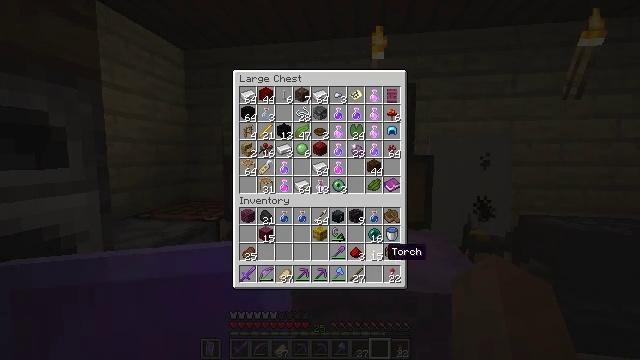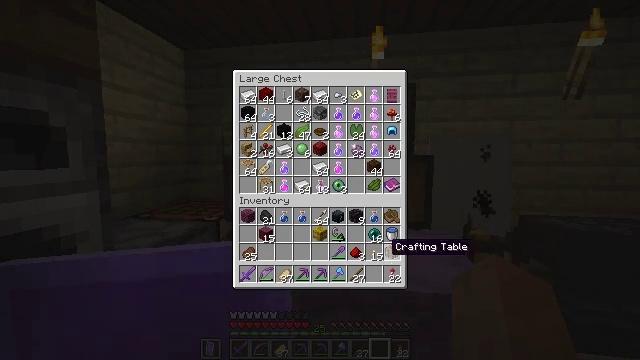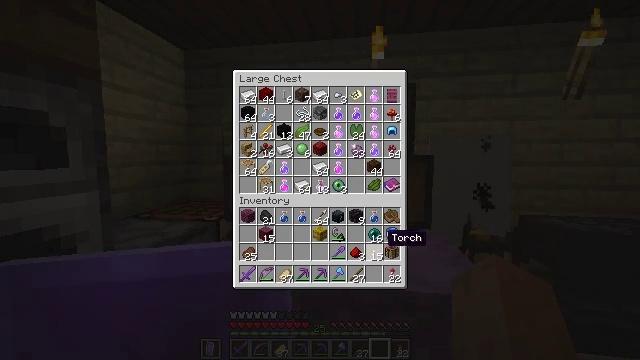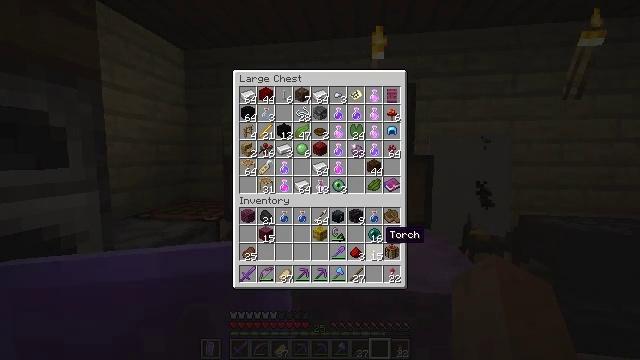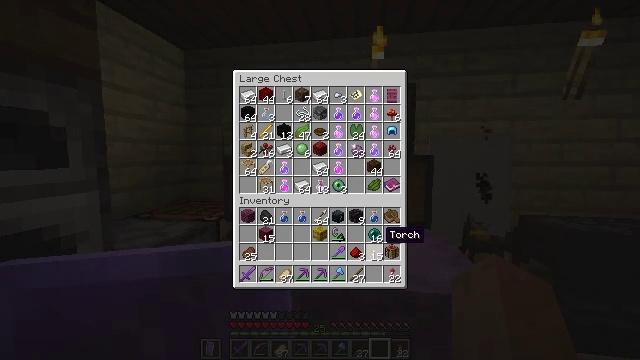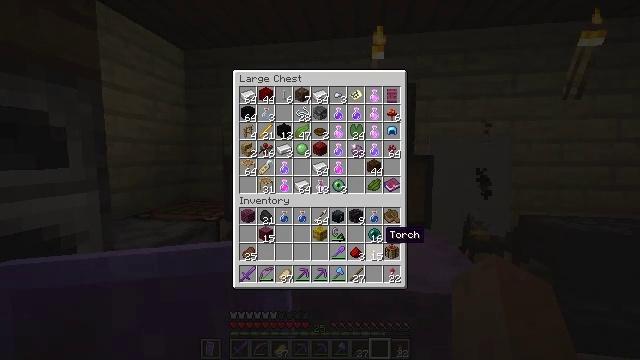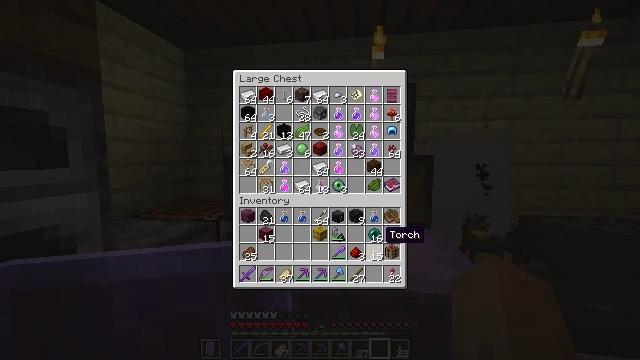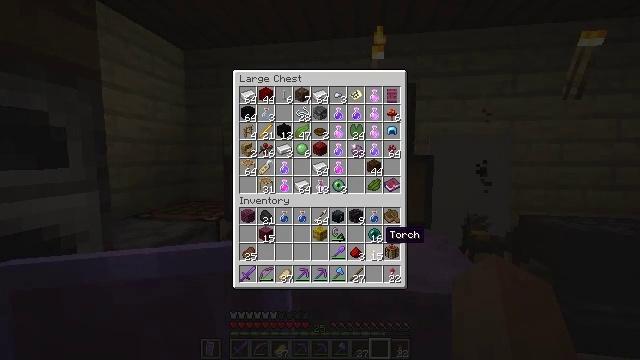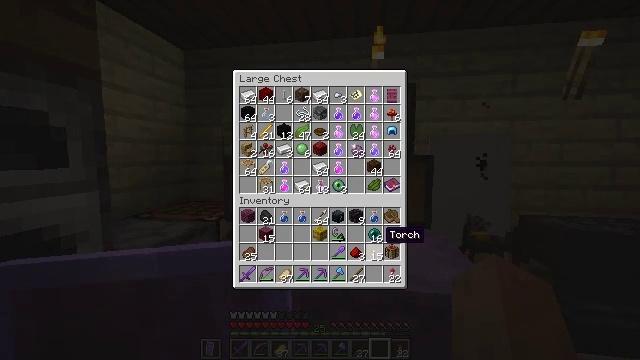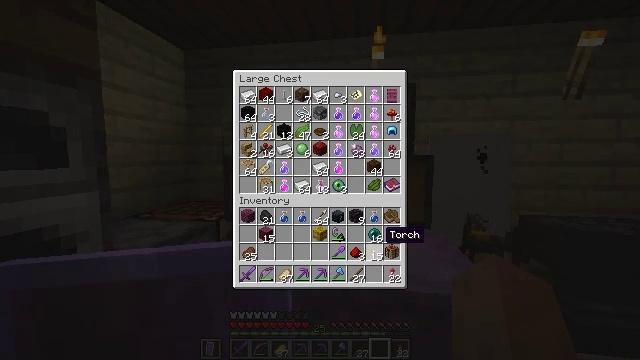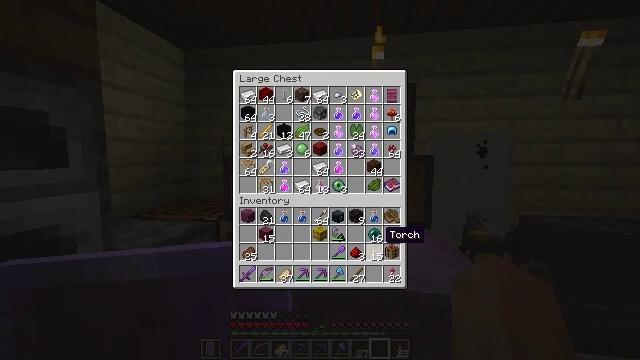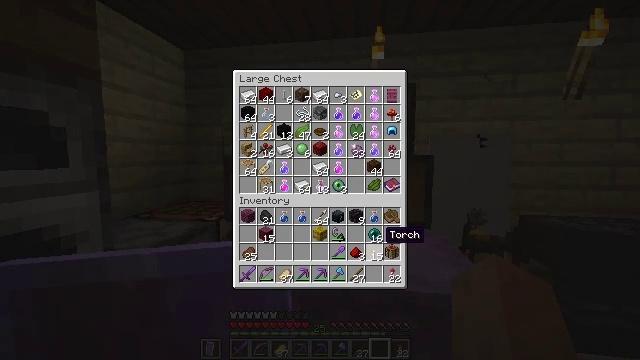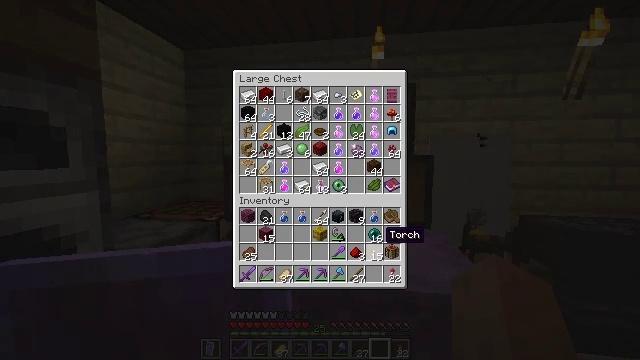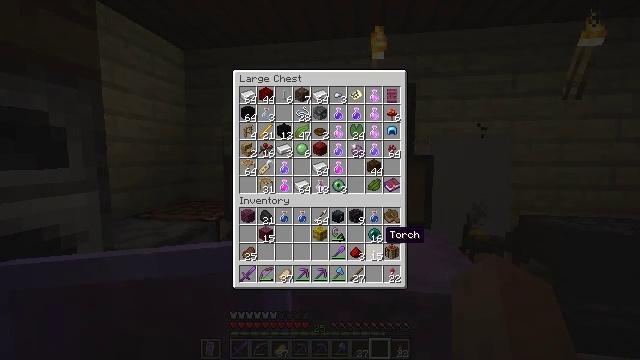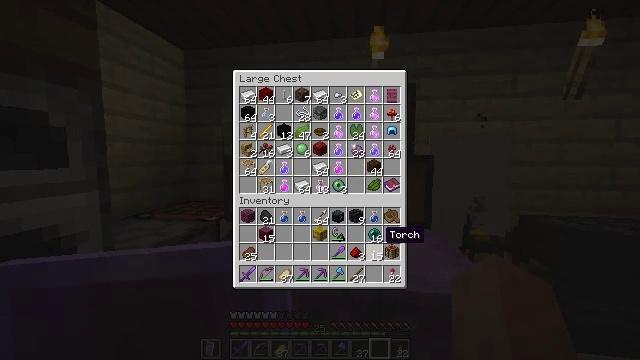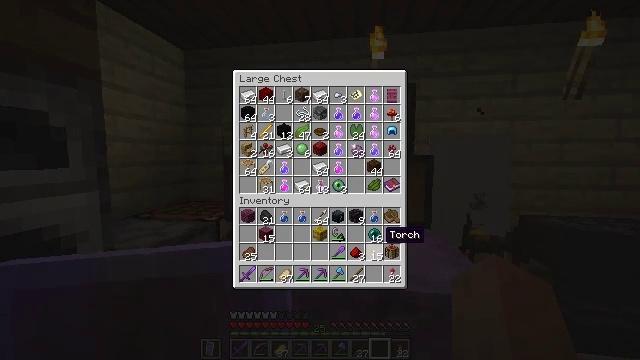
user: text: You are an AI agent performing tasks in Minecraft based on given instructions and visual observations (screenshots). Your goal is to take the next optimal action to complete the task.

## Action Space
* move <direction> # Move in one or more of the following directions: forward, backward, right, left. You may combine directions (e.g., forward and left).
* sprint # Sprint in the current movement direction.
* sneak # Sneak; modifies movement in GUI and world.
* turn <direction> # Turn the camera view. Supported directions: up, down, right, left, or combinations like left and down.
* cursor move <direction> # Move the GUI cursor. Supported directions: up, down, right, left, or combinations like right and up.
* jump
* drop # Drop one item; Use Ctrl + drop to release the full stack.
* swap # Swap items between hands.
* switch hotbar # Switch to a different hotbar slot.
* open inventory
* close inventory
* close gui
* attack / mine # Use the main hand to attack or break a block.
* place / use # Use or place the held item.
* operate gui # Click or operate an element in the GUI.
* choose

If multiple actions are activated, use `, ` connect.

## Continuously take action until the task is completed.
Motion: motion action
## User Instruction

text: Open inventory to craft crimson planks with crimson stems.
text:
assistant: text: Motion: no_op
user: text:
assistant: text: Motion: turn up
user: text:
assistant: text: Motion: no_op
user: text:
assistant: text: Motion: no_op
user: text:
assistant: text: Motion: no_op
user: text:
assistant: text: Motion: no_op
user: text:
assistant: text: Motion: no_op
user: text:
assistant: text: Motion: no_op
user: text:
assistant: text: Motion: no_op
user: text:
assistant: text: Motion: no_op
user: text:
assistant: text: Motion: no_op
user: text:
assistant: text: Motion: no_op
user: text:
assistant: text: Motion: no_op
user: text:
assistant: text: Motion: no_op
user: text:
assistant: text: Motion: no_op
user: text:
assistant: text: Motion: no_op
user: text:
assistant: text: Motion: no_op
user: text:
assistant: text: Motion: no_op
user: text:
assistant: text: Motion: no_op
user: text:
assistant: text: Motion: no_op
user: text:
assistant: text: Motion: no_op
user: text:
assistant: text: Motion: no_op
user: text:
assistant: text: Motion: no_op
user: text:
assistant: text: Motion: no_op
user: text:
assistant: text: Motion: no_op
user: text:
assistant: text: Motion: no_op
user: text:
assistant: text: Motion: no_op
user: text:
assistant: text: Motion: no_op
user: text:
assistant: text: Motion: no_op
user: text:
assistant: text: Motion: no_op